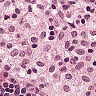
Metastatic tissue present: no